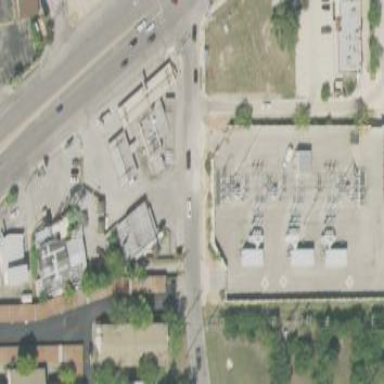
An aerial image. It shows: Distribution level power substation enclosed by wall.